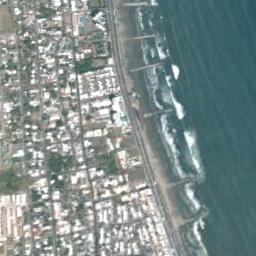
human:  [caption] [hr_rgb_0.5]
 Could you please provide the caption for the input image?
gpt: Gray coast and blue water with white buildings .

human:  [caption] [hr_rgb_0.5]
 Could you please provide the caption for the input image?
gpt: Many buildings scattered around the beach .

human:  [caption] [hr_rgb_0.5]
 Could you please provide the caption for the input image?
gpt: The beach with brown sand and the residential area beside .

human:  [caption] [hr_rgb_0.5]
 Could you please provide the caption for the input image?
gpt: The beach is tranquil .

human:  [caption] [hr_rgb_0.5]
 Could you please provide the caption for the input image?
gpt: Many buildings  are beside the beach .